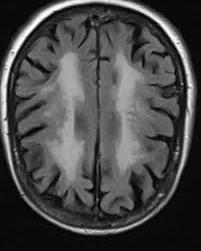
Label: notumor